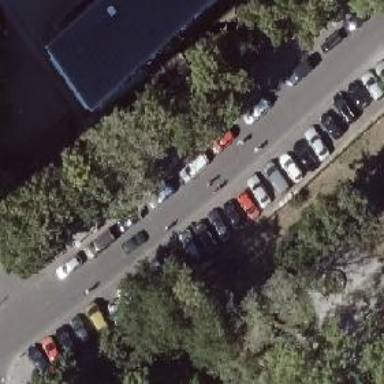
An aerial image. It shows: Residential road with asphalt surface. There is sidewalk on the left side and bicycle road. The parking lane on the left side is designed for parallel parking.